Aerial crown-view tile of a tropical tree (Barro Colorado Island, Panama), acquired 20250317:
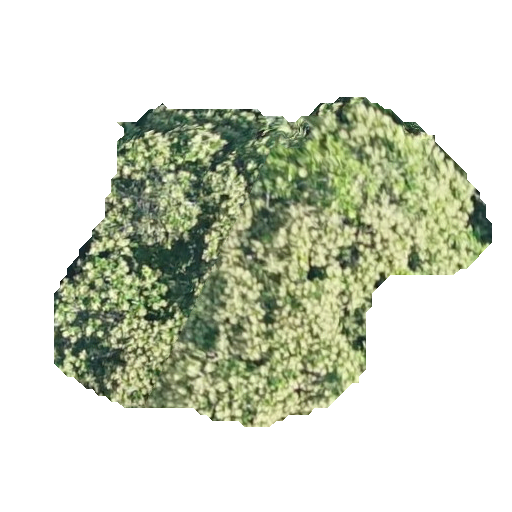
Species: Anacardium excelsum
GBIF accepted scientific name: Anacardium excelsum
Crown area: 146.557 m²